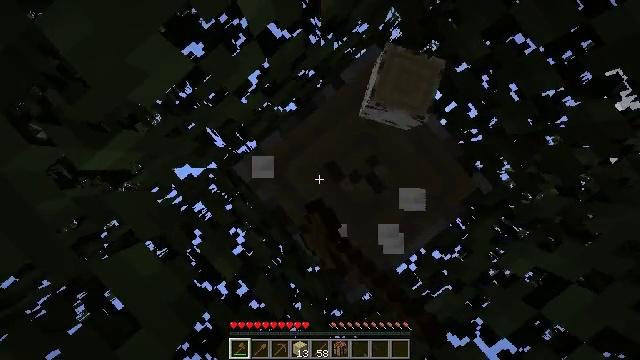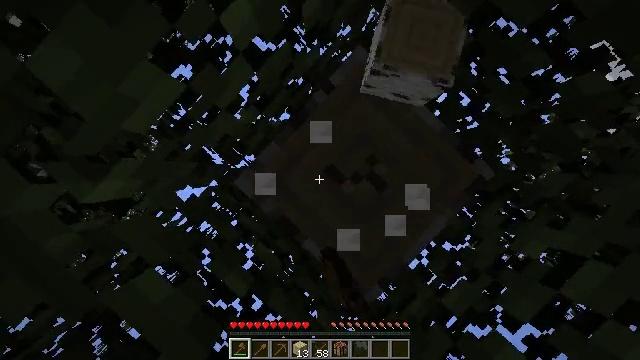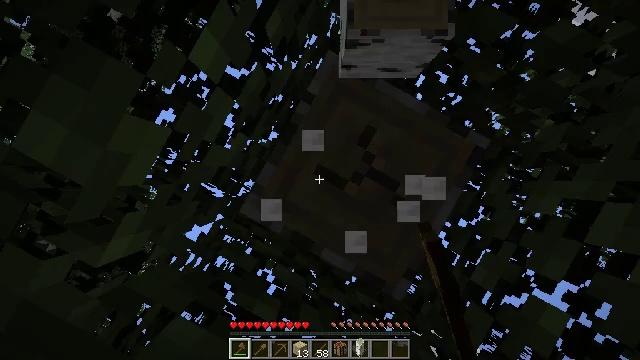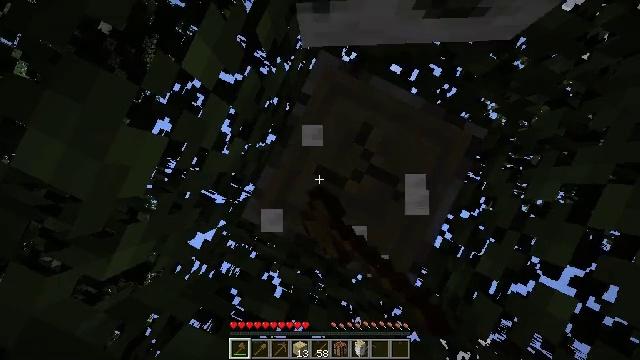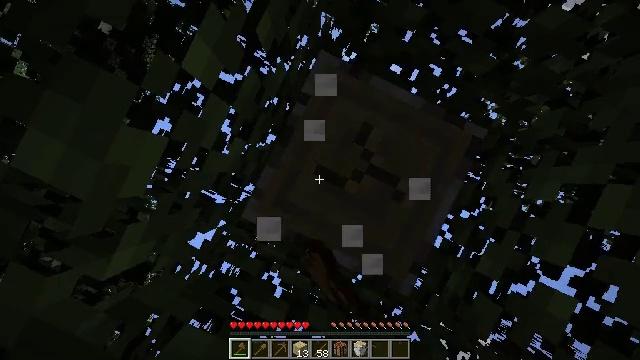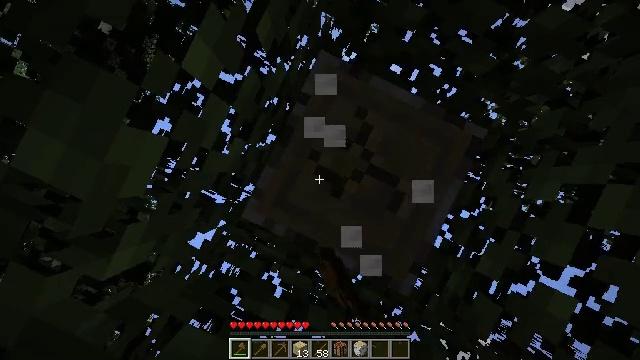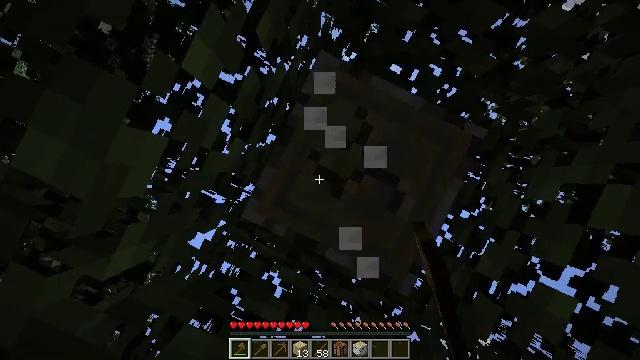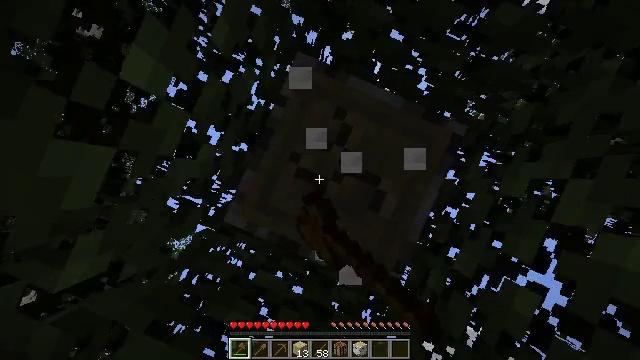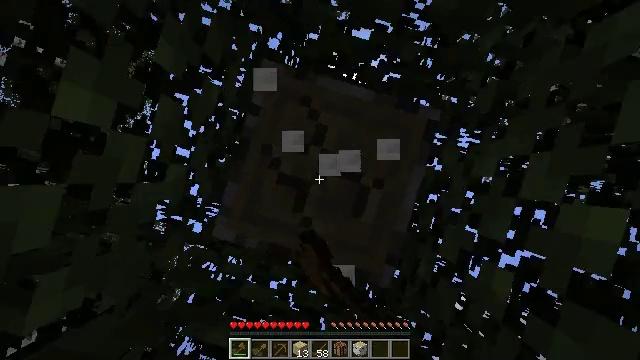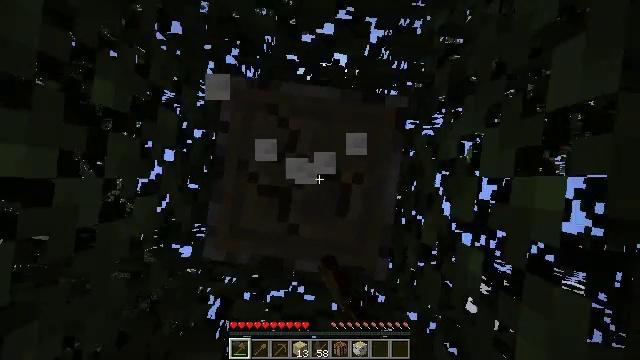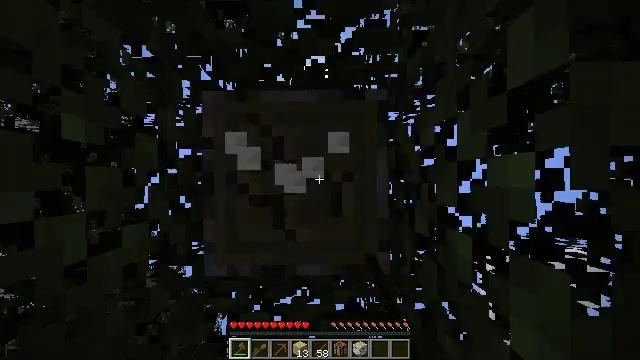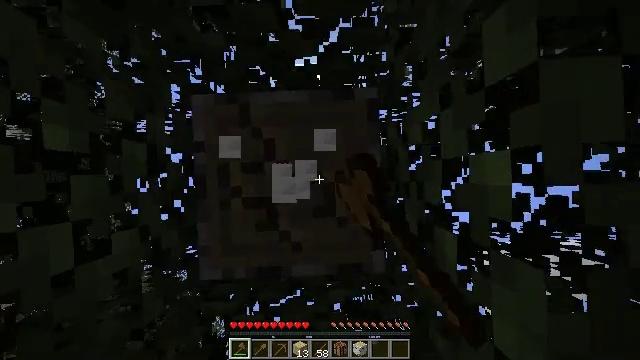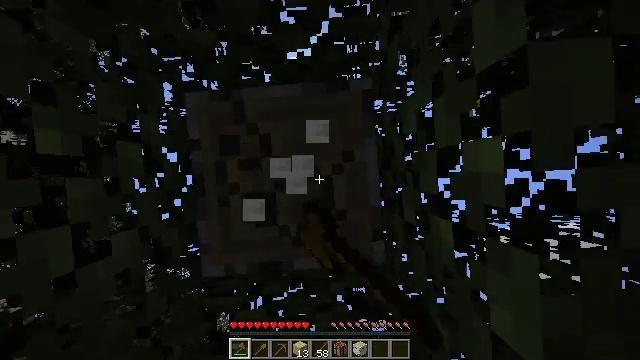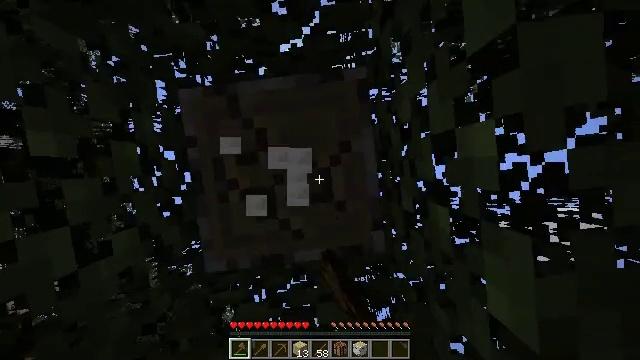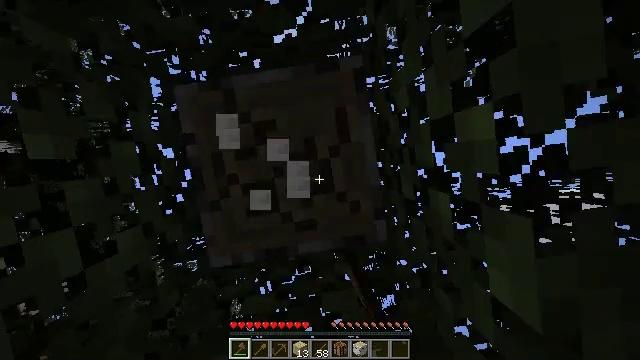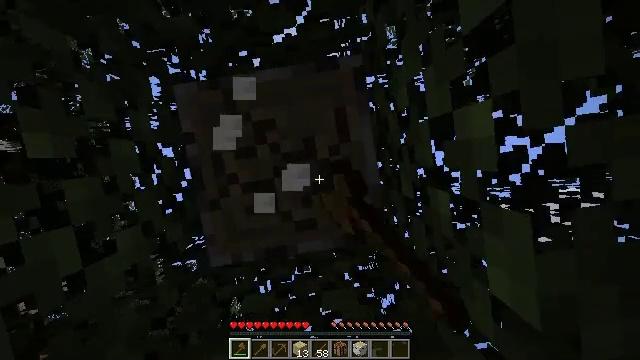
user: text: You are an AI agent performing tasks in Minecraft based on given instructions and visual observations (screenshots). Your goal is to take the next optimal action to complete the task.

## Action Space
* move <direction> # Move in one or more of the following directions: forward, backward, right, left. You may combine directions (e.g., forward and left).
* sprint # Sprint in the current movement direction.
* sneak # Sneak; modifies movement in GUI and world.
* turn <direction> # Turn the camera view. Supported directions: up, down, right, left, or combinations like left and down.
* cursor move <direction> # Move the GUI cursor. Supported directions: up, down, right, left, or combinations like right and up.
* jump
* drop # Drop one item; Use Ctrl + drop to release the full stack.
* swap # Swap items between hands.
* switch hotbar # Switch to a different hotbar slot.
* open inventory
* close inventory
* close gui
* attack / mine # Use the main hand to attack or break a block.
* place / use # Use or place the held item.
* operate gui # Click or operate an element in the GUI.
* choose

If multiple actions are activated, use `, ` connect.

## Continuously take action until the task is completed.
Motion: motion action
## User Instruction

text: Use your axe to get birch logs.
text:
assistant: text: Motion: turn left and up, attack / mine
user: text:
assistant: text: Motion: turn left and up, attack / mine
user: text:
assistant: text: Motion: turn left, attack / mine
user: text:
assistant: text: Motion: attack / mine
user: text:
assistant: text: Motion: attack / mine
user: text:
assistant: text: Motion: attack / mine
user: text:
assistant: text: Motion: move right, turn left, attack / mine
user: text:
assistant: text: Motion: move right, turn left, attack / mine
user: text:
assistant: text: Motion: turn left and up, attack / mine
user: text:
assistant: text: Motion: turn left and up, attack / mine
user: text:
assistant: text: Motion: turn left, attack / mine
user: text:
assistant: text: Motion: turn left and down, attack / mine
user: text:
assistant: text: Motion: turn left and down, attack / mine
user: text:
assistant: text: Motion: turn left and down, attack / mine
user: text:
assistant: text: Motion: attack / mine
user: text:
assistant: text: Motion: attack / mine
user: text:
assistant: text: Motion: turn left, attack / mine
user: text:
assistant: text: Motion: turn left and up, attack / mine
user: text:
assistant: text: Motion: turn left and up, attack / mine
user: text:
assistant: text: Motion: turn left and up, attack / mine
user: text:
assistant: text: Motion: attack / mine
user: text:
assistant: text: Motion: attack / mine
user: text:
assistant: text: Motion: attack / mine
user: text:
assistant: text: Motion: attack / mine
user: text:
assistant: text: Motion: attack / mine
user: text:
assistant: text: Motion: attack / mine
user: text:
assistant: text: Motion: attack / mine
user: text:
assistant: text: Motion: attack / mine
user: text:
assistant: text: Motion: attack / mine
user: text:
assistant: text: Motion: attack / mine